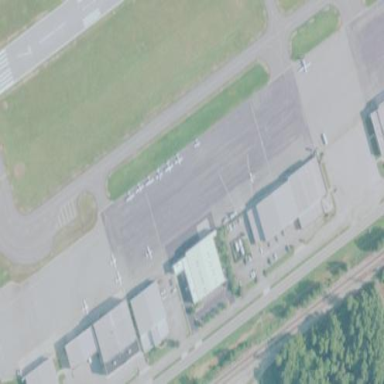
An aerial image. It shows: Apron at the airport.